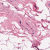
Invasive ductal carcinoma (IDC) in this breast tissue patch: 0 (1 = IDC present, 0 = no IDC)